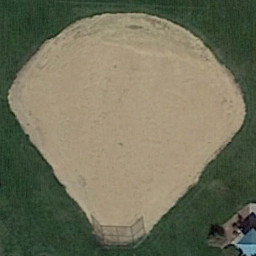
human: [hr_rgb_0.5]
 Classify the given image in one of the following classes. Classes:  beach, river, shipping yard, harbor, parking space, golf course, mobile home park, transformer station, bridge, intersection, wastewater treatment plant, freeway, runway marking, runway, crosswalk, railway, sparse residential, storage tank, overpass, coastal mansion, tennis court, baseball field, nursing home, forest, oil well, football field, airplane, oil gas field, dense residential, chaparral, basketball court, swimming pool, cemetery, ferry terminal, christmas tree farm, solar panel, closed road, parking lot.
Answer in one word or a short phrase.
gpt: baseball field